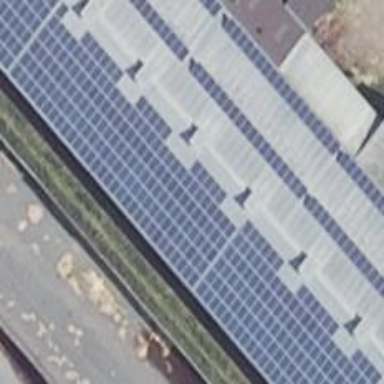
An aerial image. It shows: Solar photovoltaic panel generator producing electricity in small installation.